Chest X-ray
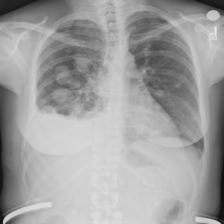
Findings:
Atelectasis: negative
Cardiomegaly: negative
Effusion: positive
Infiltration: negative
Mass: negative
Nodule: positive
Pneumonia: negative
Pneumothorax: negative
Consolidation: negative
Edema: negative
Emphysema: negative
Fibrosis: negative
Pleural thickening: negative
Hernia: negative